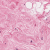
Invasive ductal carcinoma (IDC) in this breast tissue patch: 0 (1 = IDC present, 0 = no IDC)